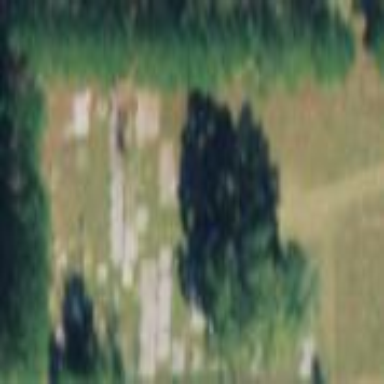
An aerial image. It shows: Cemetery.